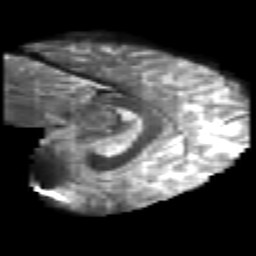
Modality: T2w
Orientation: sagittal
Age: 27
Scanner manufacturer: philips
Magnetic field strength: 3 T
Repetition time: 8.604 s
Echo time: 0.1268 s